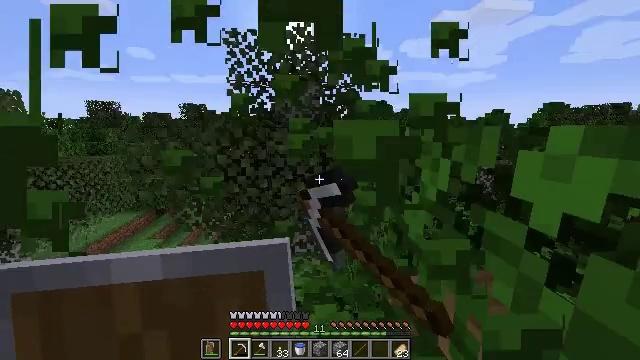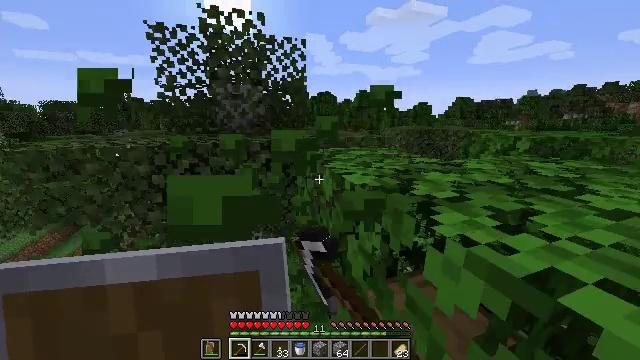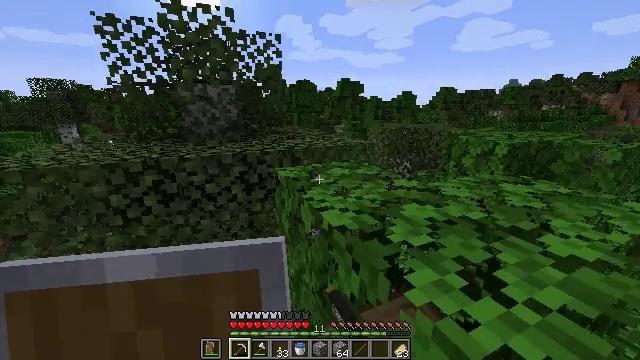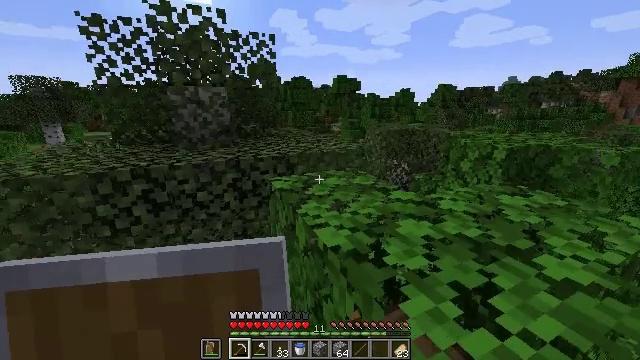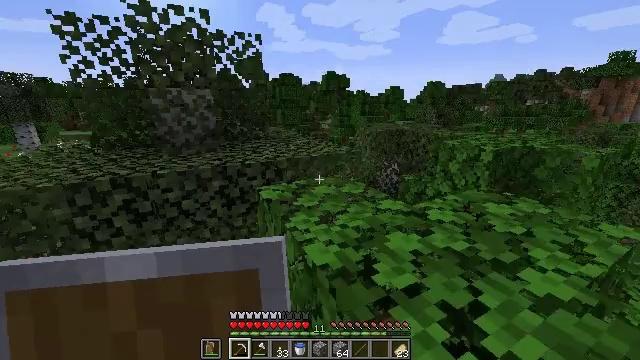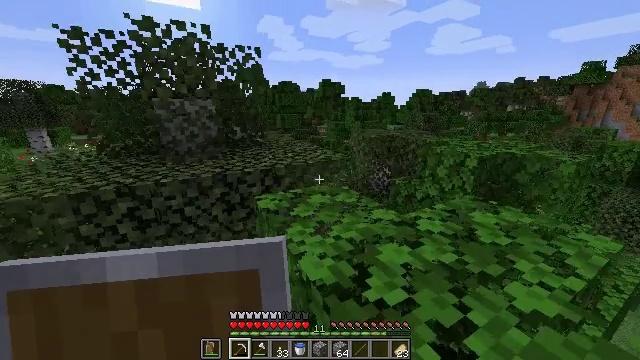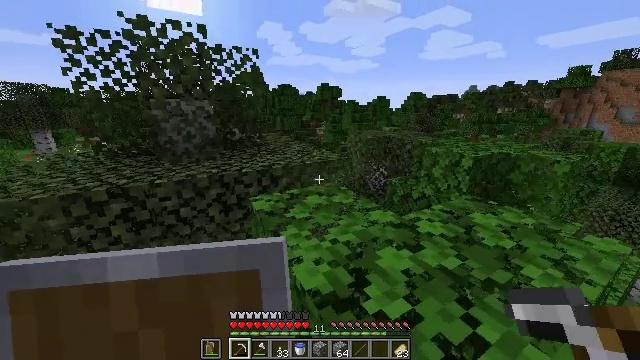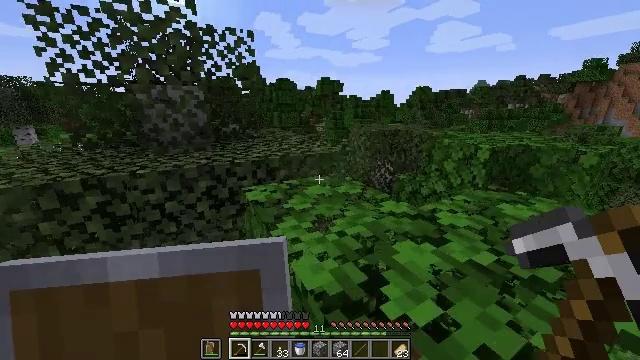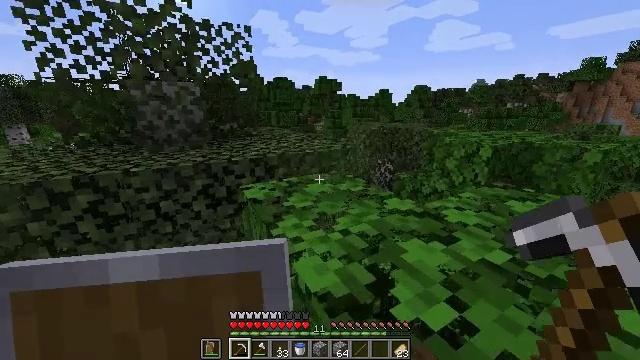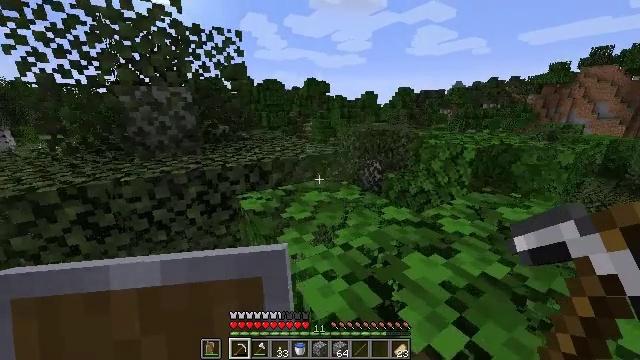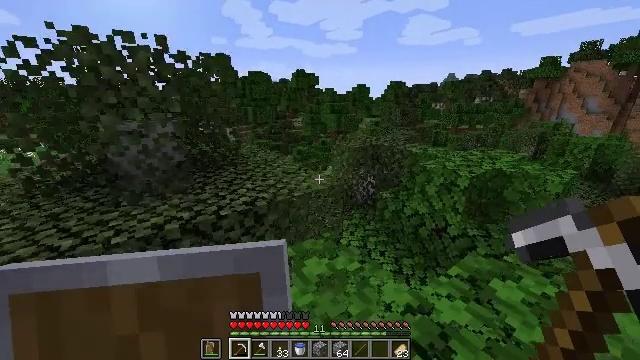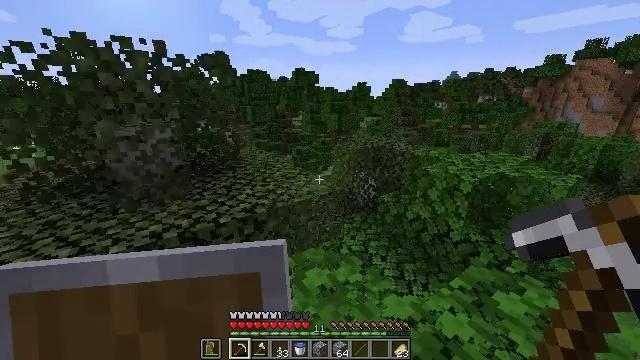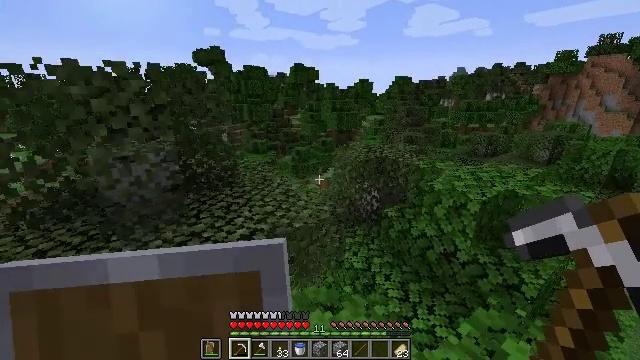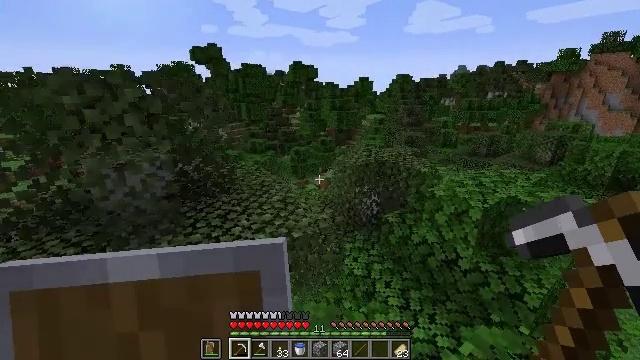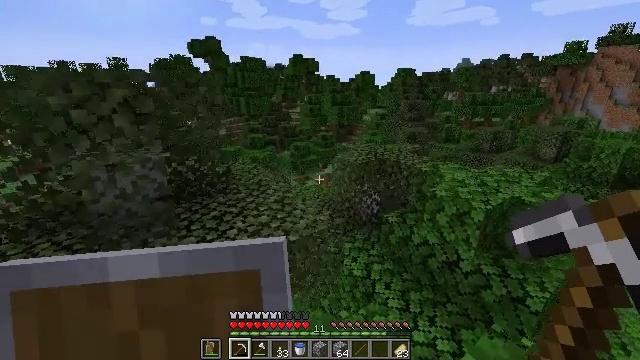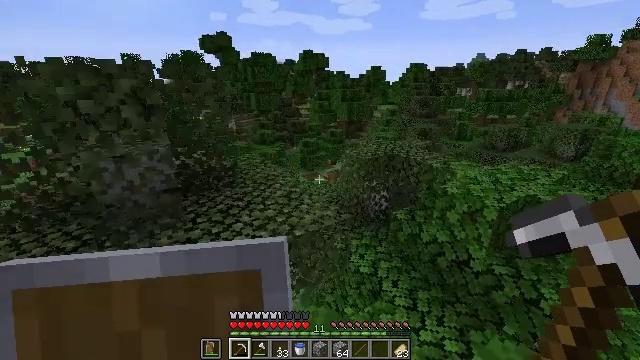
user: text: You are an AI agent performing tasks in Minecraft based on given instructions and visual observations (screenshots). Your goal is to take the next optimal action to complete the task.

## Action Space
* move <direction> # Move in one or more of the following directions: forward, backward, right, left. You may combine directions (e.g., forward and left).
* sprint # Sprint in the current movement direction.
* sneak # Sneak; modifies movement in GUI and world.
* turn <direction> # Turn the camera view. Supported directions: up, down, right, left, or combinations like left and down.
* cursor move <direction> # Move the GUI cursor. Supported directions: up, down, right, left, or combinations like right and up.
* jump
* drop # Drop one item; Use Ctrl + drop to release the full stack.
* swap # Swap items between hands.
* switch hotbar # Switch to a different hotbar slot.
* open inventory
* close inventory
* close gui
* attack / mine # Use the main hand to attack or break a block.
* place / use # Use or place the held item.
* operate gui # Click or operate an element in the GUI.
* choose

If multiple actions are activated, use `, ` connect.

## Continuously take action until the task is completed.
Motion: motion action
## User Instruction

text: Gather birch leaves using hands or shears.
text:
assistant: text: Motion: move forward, sprint, turn right and down, jump
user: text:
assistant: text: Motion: move forward, sprint, turn right and down, jump
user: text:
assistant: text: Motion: move forward, sprint, jump
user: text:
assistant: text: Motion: move forward, sprint, turn right
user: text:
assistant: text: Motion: move forward, sprint
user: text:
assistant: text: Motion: move forward, sprint, jump
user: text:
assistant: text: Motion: move forward, sprint, jump
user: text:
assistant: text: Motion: move forward and move right, sprint, jump
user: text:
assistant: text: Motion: move forward and move right, sprint, turn right, jump
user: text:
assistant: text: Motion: move forward and move right, sprint, turn right and down, jump
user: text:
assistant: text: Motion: move forward and move right, jump
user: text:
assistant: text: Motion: move forward and move right
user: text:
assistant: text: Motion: move right
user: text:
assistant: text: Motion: move right, turn down
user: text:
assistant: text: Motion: turn left
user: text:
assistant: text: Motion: turn left
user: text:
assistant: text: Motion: move forward, sprint, turn left
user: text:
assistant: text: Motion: move forward, sprint, turn left
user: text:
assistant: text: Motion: move forward, sprint, turn left
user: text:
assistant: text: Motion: move forward, sprint, turn left, jump
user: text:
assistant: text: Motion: move forward, sprint, turn left, jump
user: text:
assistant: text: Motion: move forward, sprint, jump
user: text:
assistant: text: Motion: move forward, sprint, jump
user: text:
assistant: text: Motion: move forward, sprint, jump
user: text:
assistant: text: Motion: move forward, sprint, jump
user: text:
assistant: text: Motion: move forward, sprint
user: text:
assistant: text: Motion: move forward, turn left
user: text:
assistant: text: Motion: turn left
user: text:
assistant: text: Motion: turn left and up
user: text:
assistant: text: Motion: turn left and up, attack / mine